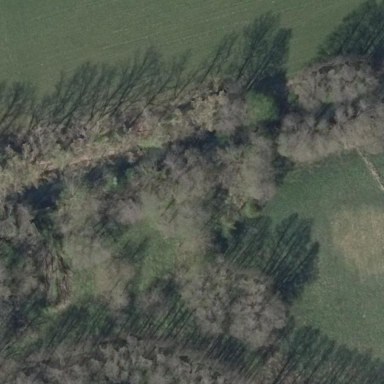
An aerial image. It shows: Deciduous broadleaved forest area categorized as woodland or forest.